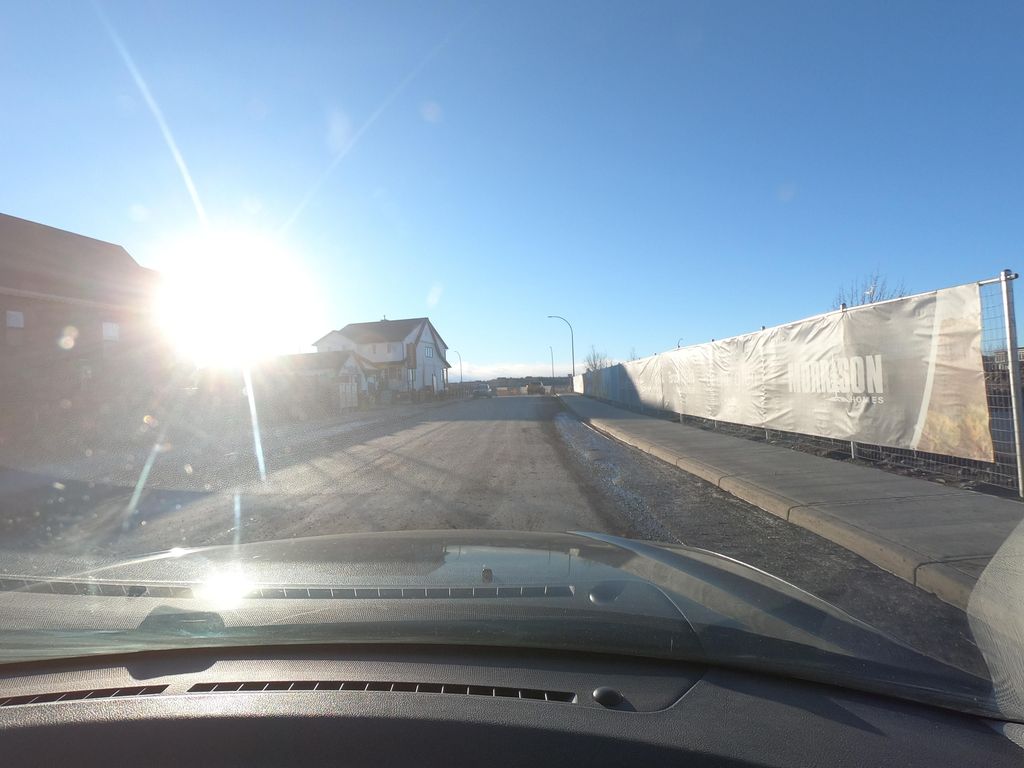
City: calgary